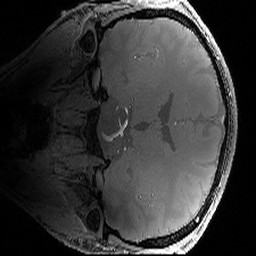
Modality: PDw
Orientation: coronal
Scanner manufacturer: siemens
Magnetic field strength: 6.98 T
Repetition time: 2.7 s
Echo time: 0.00234 s